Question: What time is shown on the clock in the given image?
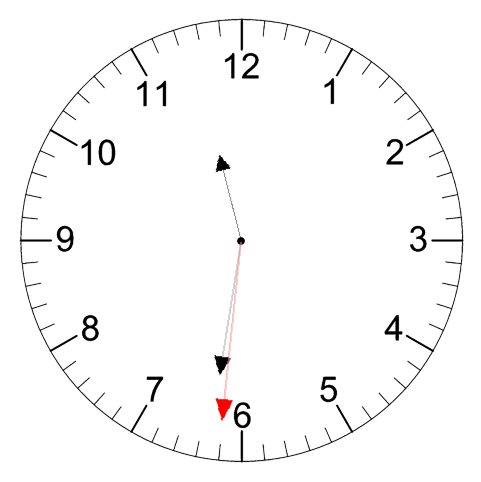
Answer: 11:31:31